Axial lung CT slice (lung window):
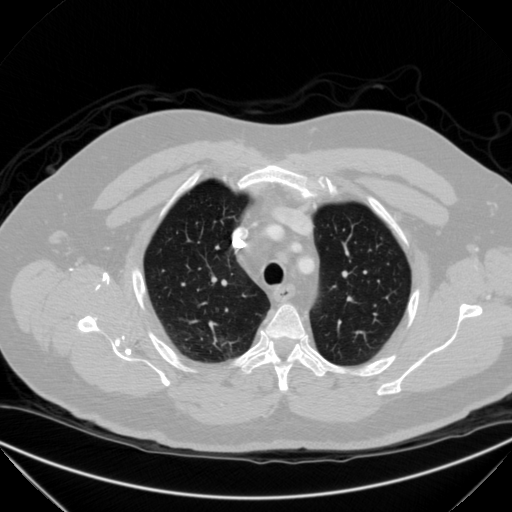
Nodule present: yes
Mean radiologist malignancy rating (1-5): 3